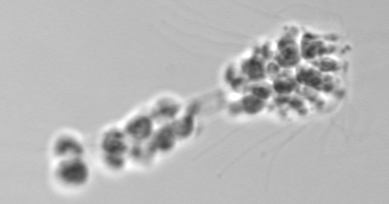
Label: Leptocylindrus_mediterraneus